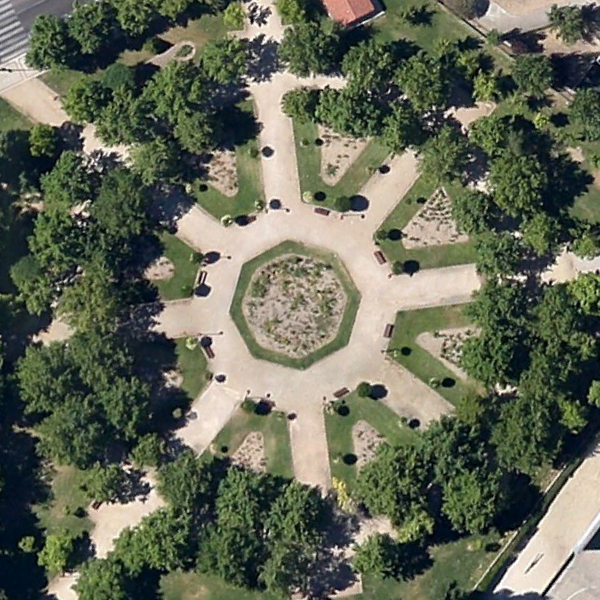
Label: Square